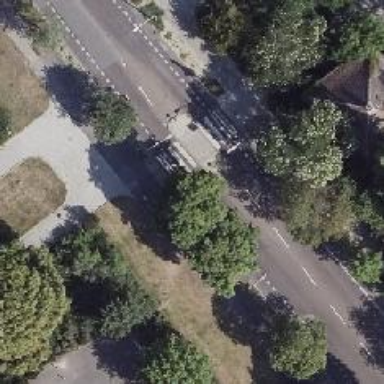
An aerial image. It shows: Uncontrolled zebra crossing with central island.